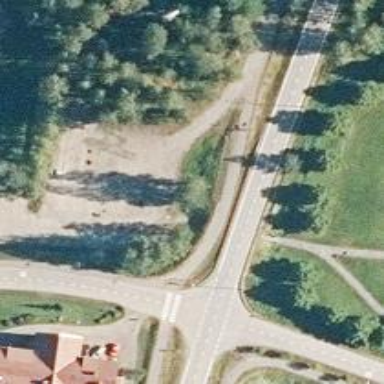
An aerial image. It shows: Cycleway.